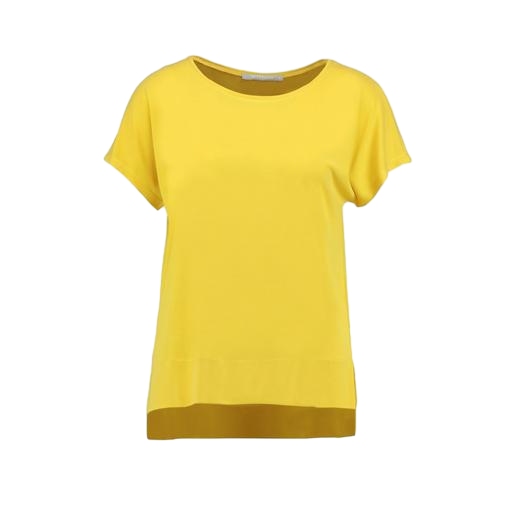
yellow high-low t-shirt, yellow scoop tee, yellow jersey tee, white background